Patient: sex M, age 61
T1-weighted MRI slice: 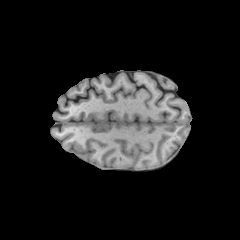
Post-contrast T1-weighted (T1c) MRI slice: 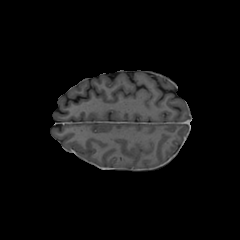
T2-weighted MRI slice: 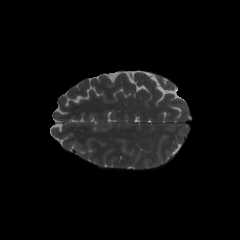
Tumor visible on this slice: no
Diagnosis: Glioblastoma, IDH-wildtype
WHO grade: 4